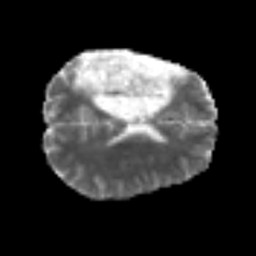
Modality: MD
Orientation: axial
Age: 50
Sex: male
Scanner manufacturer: siemens
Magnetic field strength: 3 T
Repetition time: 6.1 s
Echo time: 0.101 s